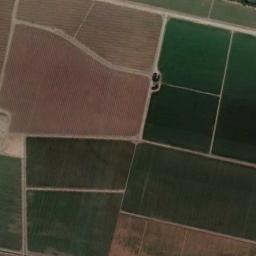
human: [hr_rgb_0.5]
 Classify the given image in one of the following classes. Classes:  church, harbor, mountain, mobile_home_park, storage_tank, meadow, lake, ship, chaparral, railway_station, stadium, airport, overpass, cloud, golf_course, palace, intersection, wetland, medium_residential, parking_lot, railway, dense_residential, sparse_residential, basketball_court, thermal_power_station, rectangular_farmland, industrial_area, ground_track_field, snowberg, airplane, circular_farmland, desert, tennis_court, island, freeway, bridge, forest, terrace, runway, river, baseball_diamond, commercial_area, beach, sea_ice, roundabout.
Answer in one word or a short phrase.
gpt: rectangular_farmland